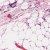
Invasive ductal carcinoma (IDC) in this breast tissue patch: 0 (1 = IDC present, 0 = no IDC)